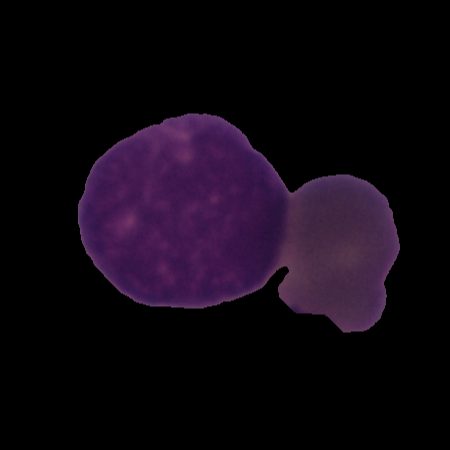
Label: cancer